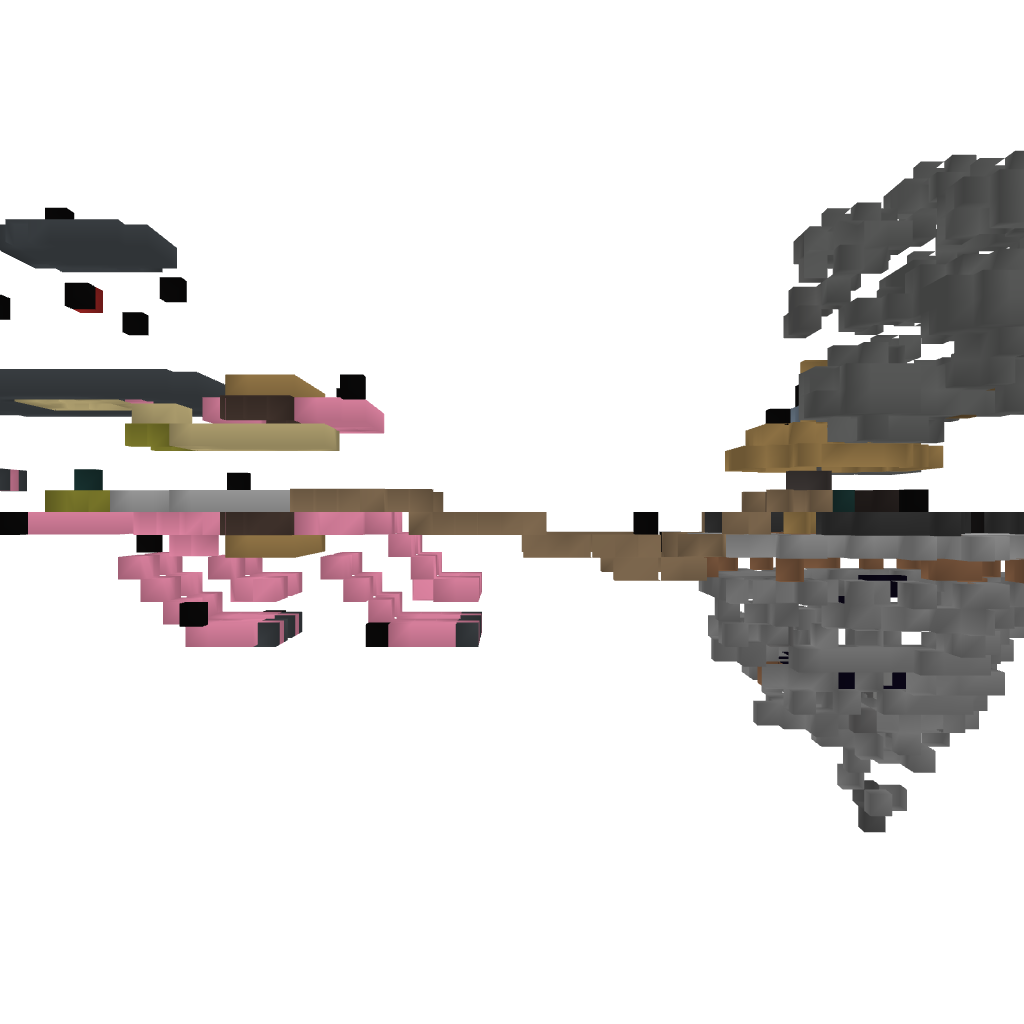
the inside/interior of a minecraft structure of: Flying Pig